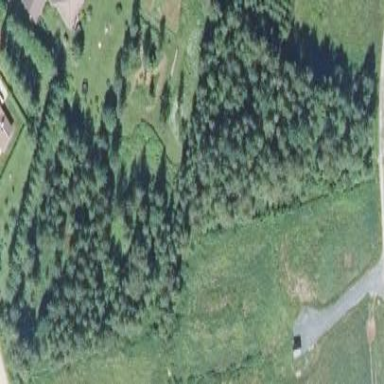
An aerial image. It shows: Forest area.